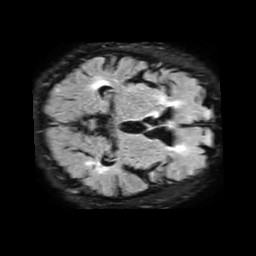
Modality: FLAIR
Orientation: axial
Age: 77
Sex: male
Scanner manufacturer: philips
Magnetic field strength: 1.5 T
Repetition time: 6 s
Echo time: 0.1 s